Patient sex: F
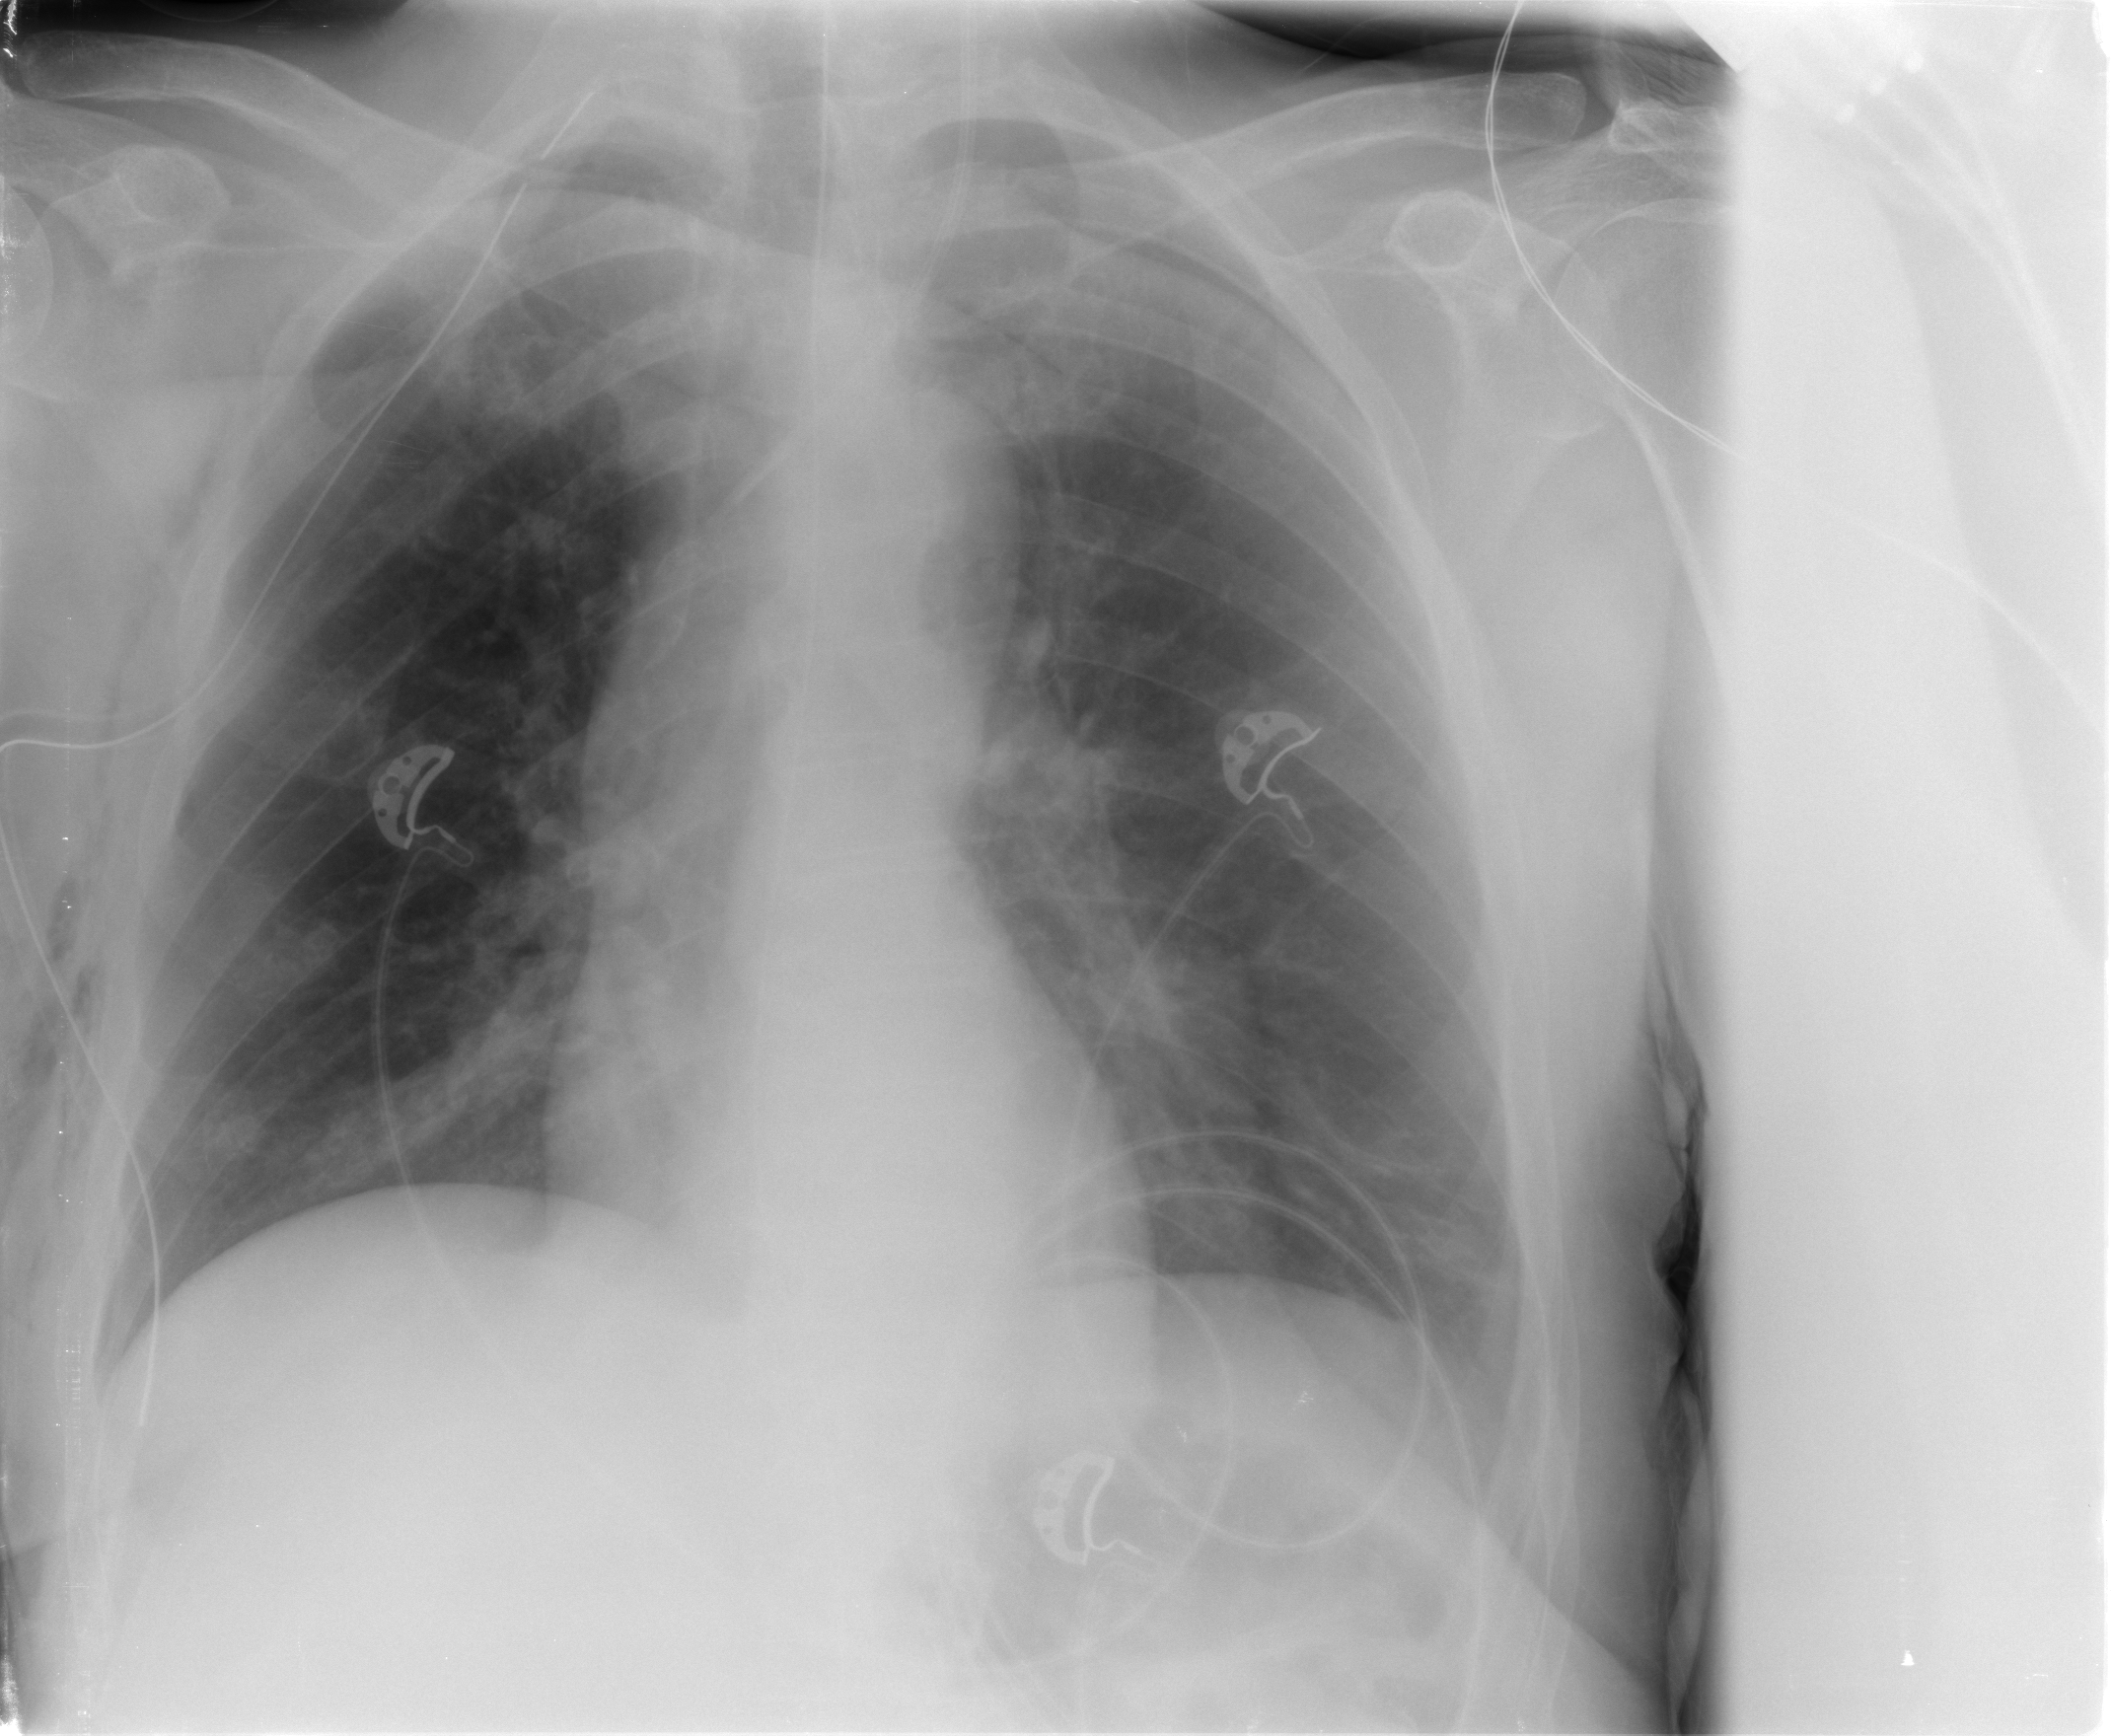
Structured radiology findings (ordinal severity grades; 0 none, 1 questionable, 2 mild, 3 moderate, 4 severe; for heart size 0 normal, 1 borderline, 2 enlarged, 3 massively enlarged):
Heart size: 0
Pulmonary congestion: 0
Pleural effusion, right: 0
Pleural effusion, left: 0
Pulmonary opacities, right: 0
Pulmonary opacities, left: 0
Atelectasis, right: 1
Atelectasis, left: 0